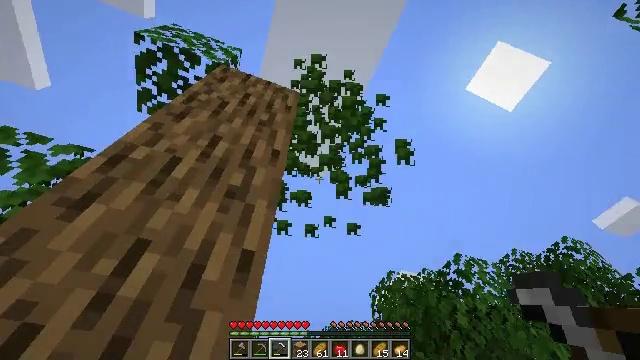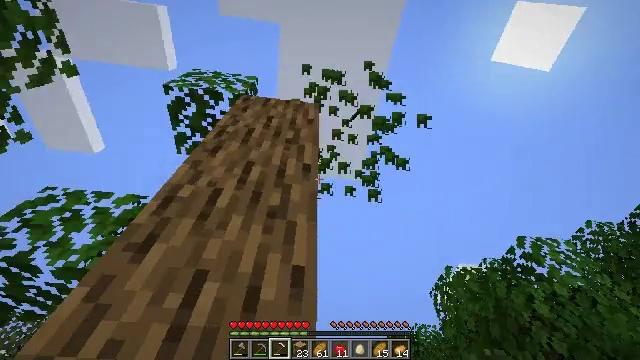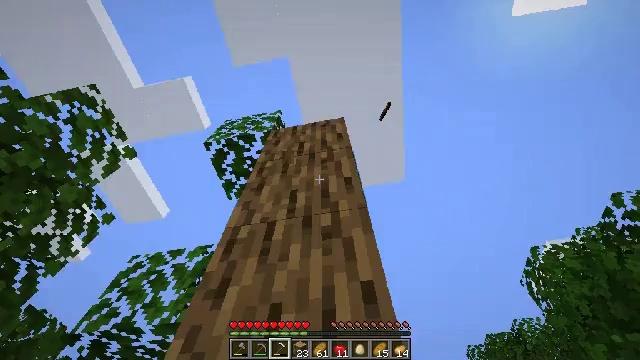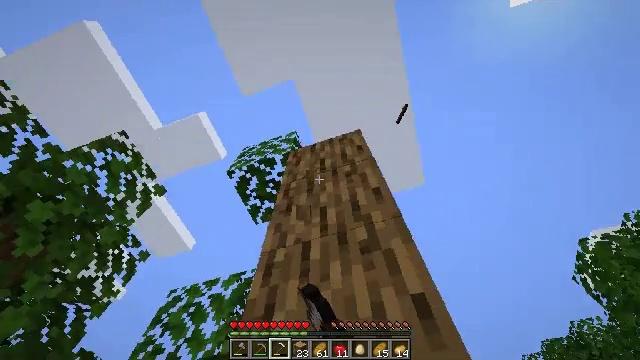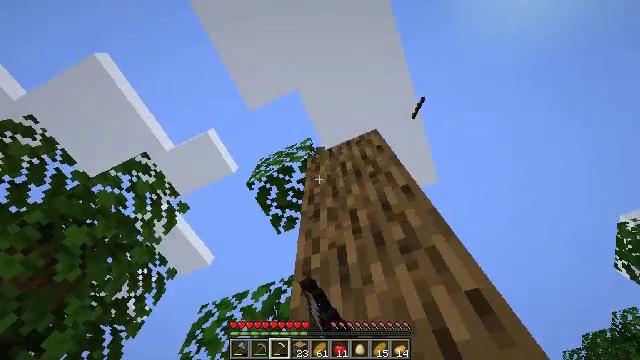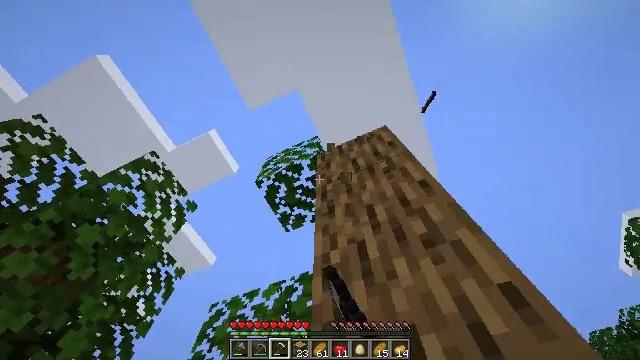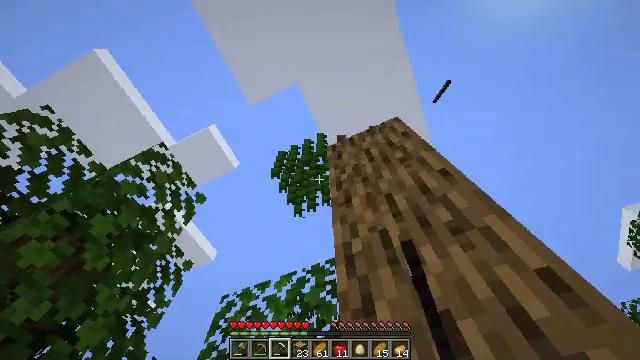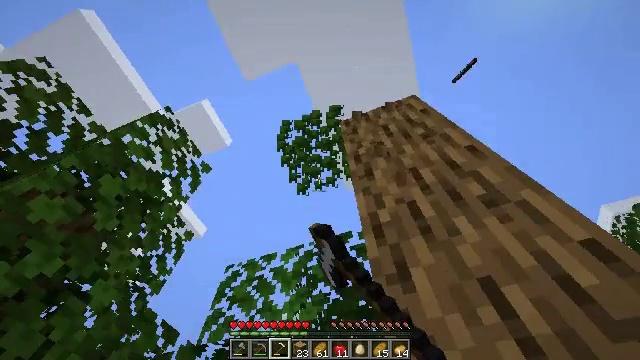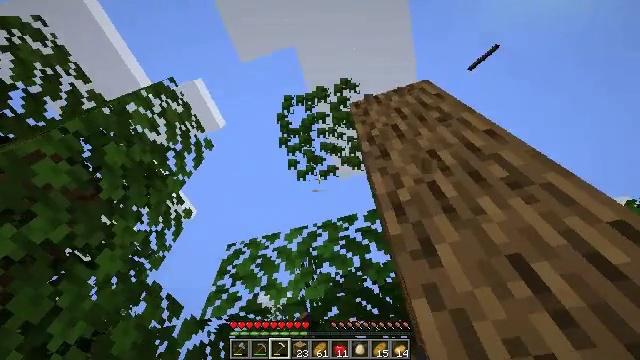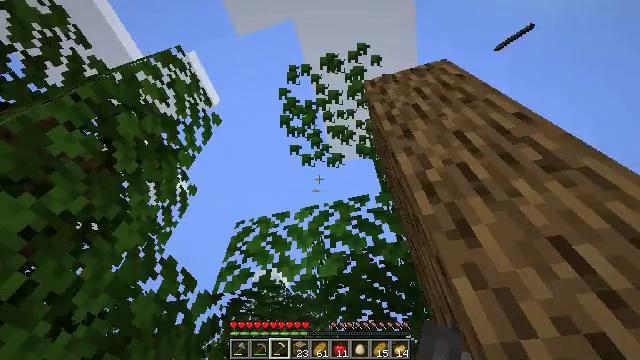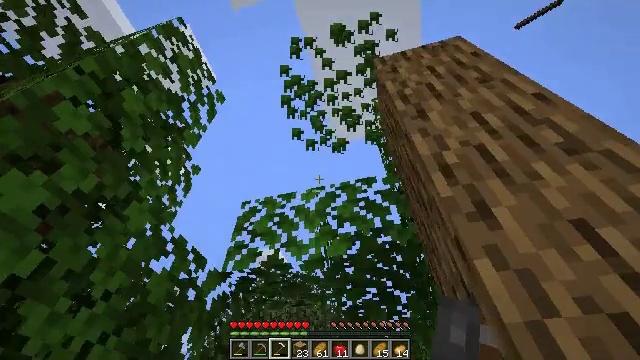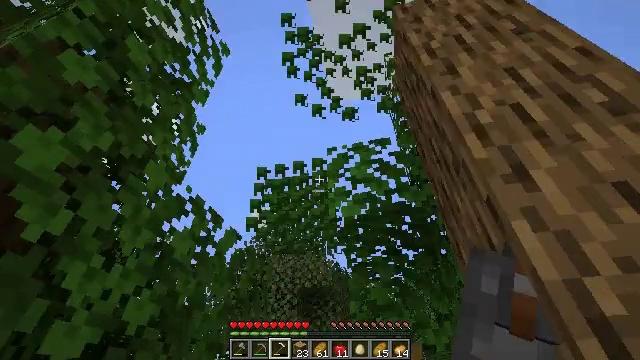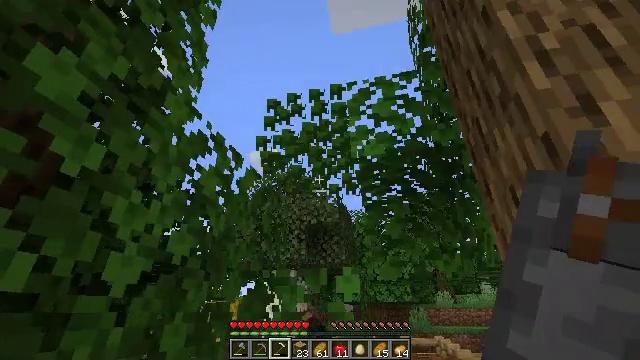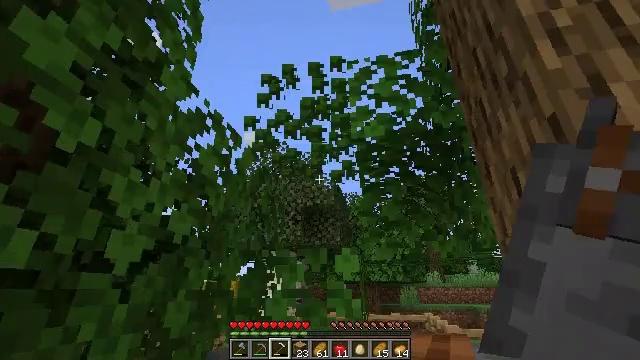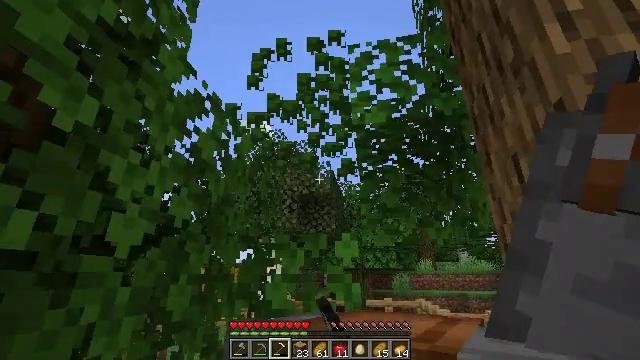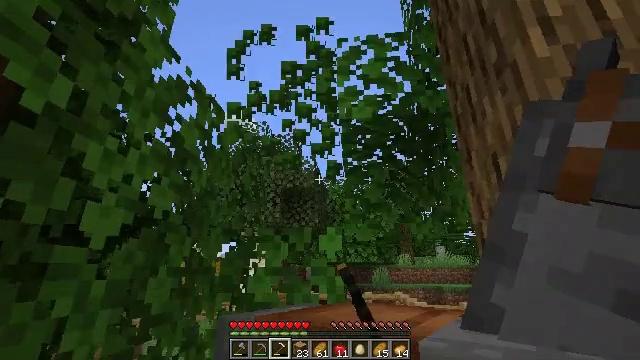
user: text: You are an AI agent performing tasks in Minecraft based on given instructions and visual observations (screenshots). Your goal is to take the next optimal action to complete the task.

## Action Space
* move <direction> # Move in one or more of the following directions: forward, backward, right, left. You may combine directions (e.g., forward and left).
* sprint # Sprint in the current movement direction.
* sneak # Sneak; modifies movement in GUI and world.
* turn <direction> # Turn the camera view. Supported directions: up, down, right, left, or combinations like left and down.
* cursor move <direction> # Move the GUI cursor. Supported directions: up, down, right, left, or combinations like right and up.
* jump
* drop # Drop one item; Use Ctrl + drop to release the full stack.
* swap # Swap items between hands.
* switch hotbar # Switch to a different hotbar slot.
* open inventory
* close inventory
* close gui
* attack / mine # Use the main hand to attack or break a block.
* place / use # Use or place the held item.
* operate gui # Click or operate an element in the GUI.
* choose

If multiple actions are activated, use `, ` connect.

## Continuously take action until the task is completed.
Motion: motion action
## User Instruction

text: Collect some oak leaves.
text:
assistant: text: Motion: turn left and up, attack / mine
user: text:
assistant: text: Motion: turn left and up, attack / mine
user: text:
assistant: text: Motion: move left, turn left and up, attack / mine
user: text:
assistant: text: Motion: move left, turn left and up, attack / mine
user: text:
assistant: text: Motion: move left, attack / mine
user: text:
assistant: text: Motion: move left, turn down, attack / mine
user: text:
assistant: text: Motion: move left, turn right and down, attack / mine
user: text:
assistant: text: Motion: move left, turn right and down, attack / mine
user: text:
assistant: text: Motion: move left, turn right and down, attack / mine
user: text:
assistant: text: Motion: move left, turn down, attack / mine
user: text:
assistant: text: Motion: move left, turn down, attack / mine
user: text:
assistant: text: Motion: turn down, attack / mine
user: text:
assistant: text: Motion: turn right and down, attack / mine
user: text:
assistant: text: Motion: turn right and down, attack / mine
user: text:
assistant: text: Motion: turn right and down, attack / mine
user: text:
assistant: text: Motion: turn right and up, attack / mine
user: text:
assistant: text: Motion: turn right and up, attack / mine
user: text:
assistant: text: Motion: turn right and up, attack / mine
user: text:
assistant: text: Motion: attack / mine
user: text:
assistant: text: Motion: turn left and up, attack / mine
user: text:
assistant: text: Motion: turn left and up, attack / mine
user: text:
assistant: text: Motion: turn left, attack / mine
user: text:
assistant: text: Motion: turn left and down, attack / mine
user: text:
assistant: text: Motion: turn left and down, attack / mine
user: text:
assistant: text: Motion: turn left and down, attack / mine
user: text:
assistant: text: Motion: turn left and down, attack / mine
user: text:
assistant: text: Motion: turn left and down, attack / mine
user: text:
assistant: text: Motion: turn left and up, attack / mine
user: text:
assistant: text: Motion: turn left and up, attack / mine
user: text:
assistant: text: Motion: turn left and up, attack / mine